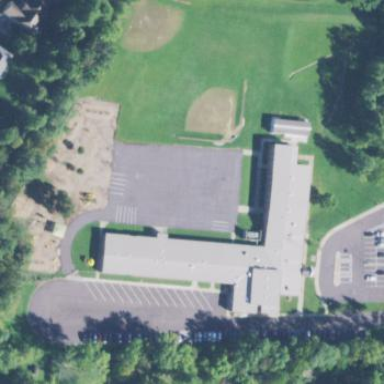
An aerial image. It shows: Paved schoolyard.